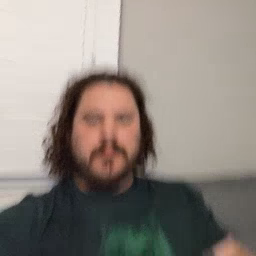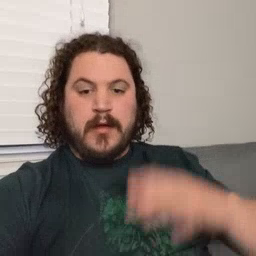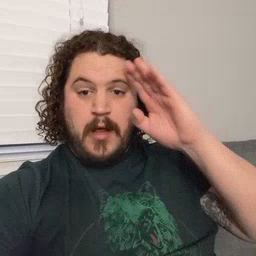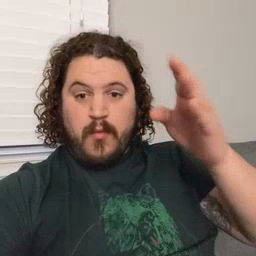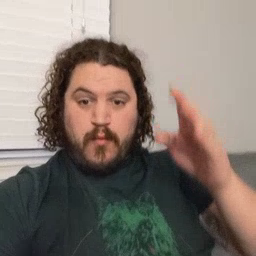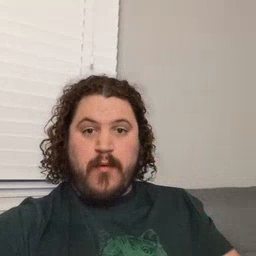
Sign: hello